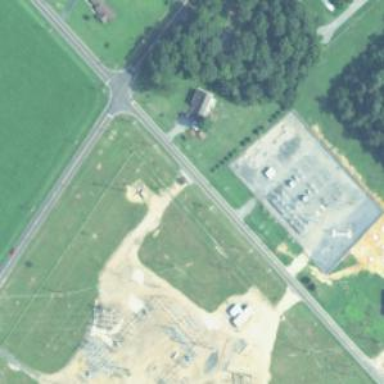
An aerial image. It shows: Power substation.